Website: macys
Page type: customer-info-address
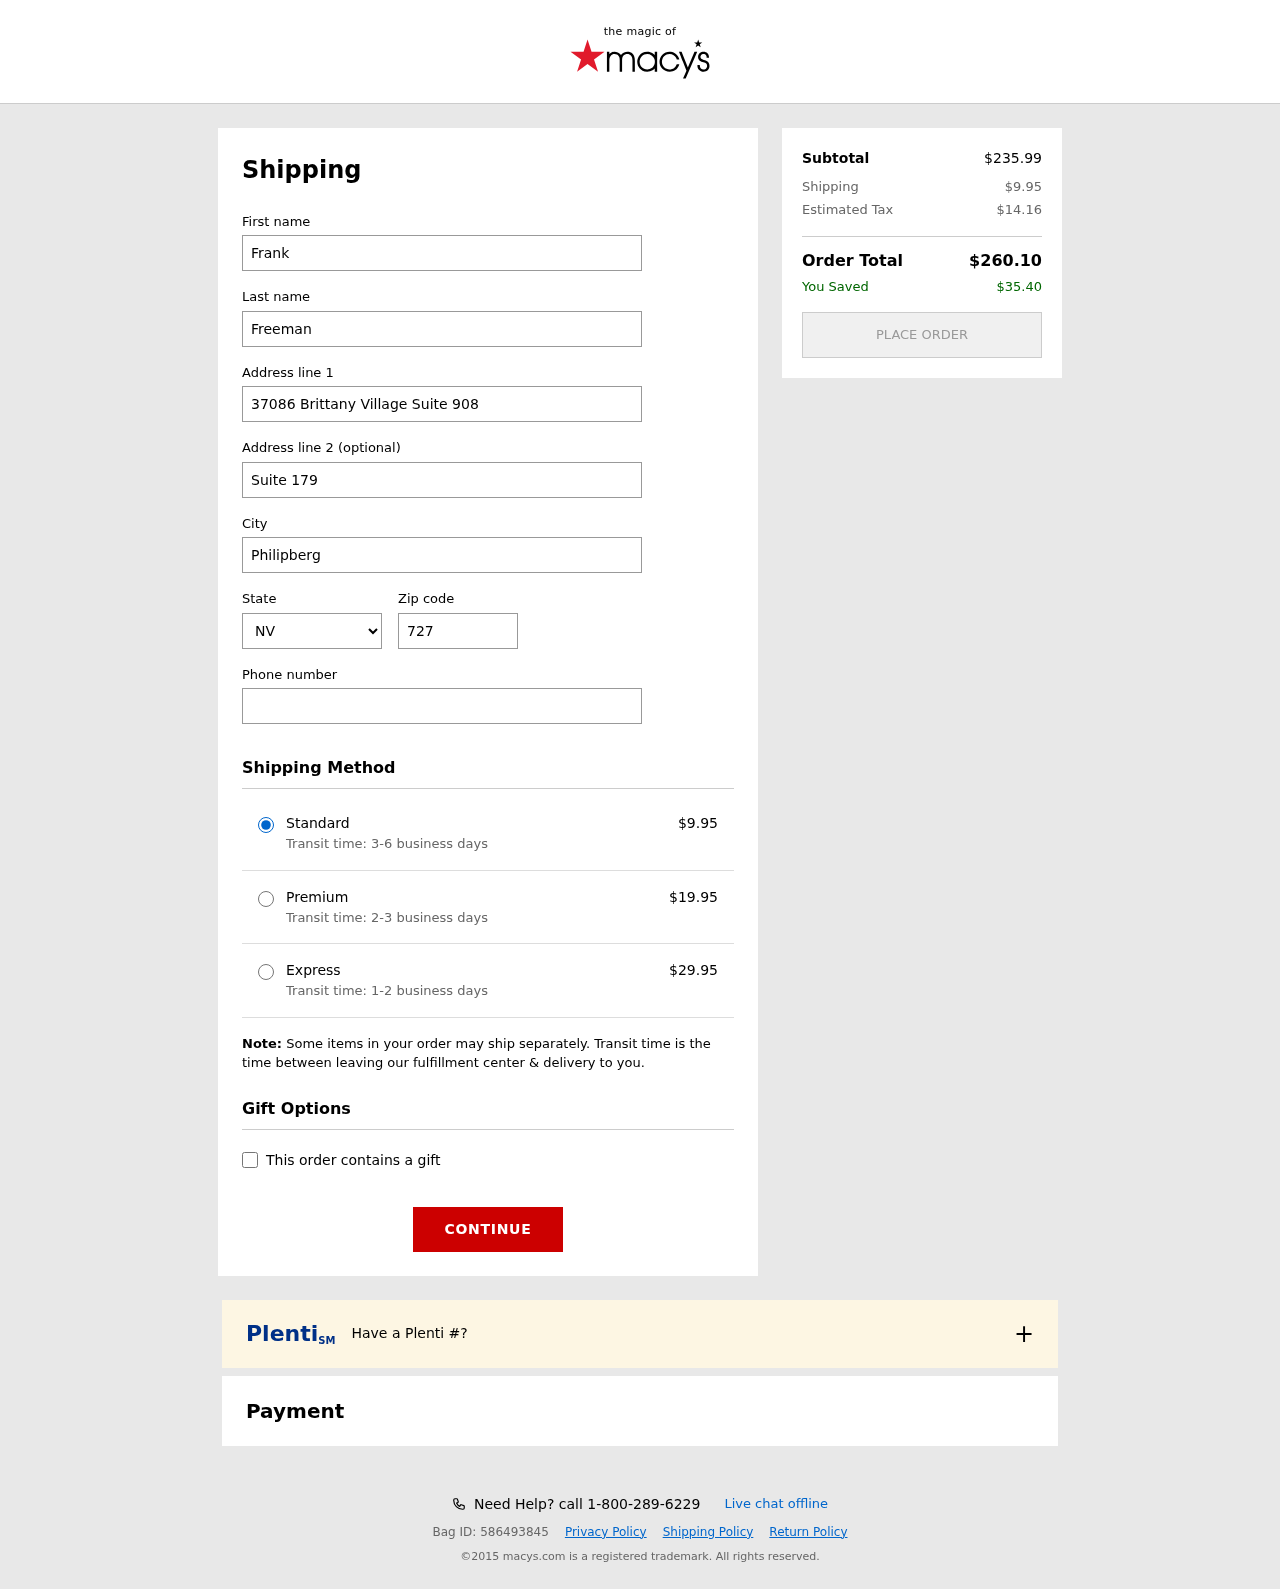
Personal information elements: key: PII_CITY
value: Philipberg
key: PII_FIRSTNAME
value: Frank
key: PII_LASTNAME
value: Freeman
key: PII_PHONE
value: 8392628323
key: PII_POSTCODE
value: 72701
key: PII_STATE_ABBR
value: NV
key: PII_STREET
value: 37086 Brittany Village Suite 908
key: PII_STREET2
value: Suite 179
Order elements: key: ORDER_SHIPPING_COST
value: $9.95
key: ORDER_SHIPPING_COST_PREMIUM
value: $19.95
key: ORDER_SHIPPING_COST_EXPRESS
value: $29.95
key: ORDER_SUBTOTAL
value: $235.99
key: ORDER_TAX
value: $14.16
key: ORDER_TOTAL
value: $260.10
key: ORDER_SAVINGS
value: $35.40